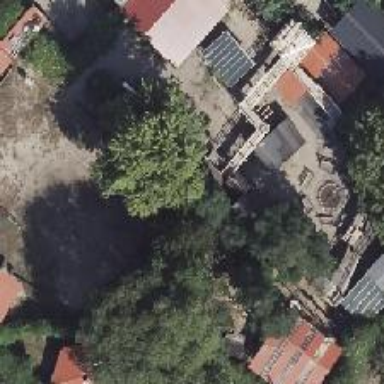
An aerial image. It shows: Community center with nearby playground.